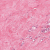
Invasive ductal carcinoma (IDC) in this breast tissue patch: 0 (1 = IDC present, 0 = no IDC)